Question: Is it possible to show and hide divs like scrolling style with mousedown() from div1 to div5 ?
I have just developed a function which is scrolling down and up. which is working fine.
Can we change this function to show div1, div2.... when 'mousedown()' viseversa for 'mouseup()' ?

here is my present JQuery code
'''
$(document).ready(function() {
var mouseisdown = false;
$('.up').mousedown(function(event) {
mouseisdown = true;
var topVal = $(".content").css("top").replace(/[^-\d\.]/g, ''); //remove the px from the current top val
topVal = parseInt(topVal);
console.log(topVal);
if(topVal < 0){ //This is to stop it when it reaches the top
$('.up').parents(".container").find(".content").stop().animate({"top":topVal + 20 + 'px'},'slow');
if (mouseisdown)
setTimeout(ScrollUp, 400);
}
}).mouseup(function(event) {
mouseisdown = false;
});
$('.dn').mousedown(function() {
mouseisdown = true;
var topVal = $(".content").css("top").replace(/[^-\d\.]/g, '');
topVal = parseInt(topVal);
console.log($(".content").height()+ " " + topVal);
if(Math.abs(topVal) < ($(".content").height() - $(".container").height() + 60)){ //This is to limit the bottom of the scrolling - add extra to compensate for issues
$('.up').parents(".container").find(".content").stop().animate({"top":topVal - 20 + 'px'},'slow');
if (mouseisdown)
setTimeout(ScrollDown, 400);
}
}).mouseup(function() {
mouseisdown = false;
});
});
'''
CSS
'''
div.container {
overflow:hidden;
width:250px;
height:200px;
zoom: 1; /* IE7 Fix - doesnt work */
}
div.content {
position:relative;
top:0;
left: 110px; /*this is for demo - it cuts off the text */
zoom: 1; /* IE7 Fix - doesnt work */
clear:bothl;
}
.up, .dn{
border:1px solid orange;
cursor: pointer;
}
.up:hover, .dn:hover{
background-color:yellow;
}
'''
HTML
'''
<div class="container">
<button class="up">Up</button> &nbsp;
<button class="dn">Down</button>
<hr style="clear:both;"/>
<div class="content">
<div id="div1"><p>Dolore magna aliquam erat volutpat.</p><p> Suscipit lobortis nisl ut aliquip ex ea consequat.</p></div>
<div id="div1"><p>Suscipit lobortis nisl ut aliquip ex</p><p> ea commodo Dolore magna aliquam erat volutpat.</p></div>
<div id="div1"><p>Dolore magna aliquam erat volutpat.</p><p>Suscipit lobortis nisl ut aliquip ex ea consequat.</p></div>
</div>
</div>
'''
need to show to show like this here many we can see. I need to show only one div at a time
<URL>
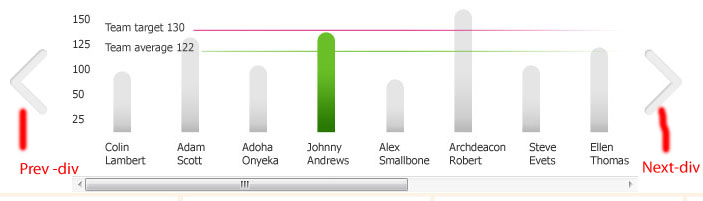
Answer: Here: <URL>. Or setting display:none; as a rule in a css class then addClass and removeClass. If you go by adding and removing classes, take a look at .toggleClass.